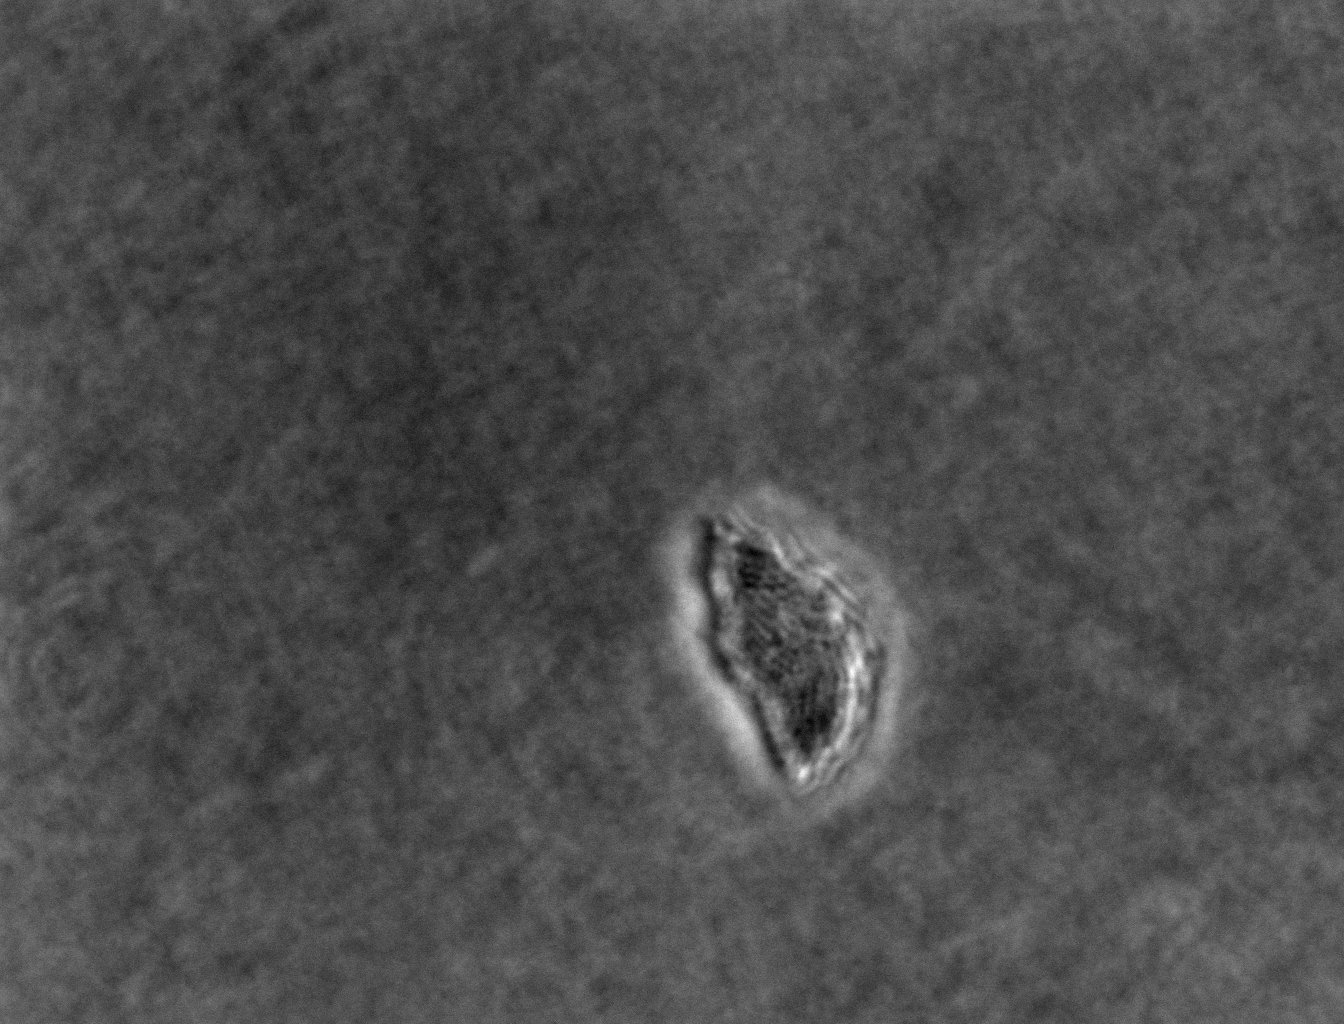
Phase contrast microscopy, 60x objective, 3 h incubation, 1.5% agar